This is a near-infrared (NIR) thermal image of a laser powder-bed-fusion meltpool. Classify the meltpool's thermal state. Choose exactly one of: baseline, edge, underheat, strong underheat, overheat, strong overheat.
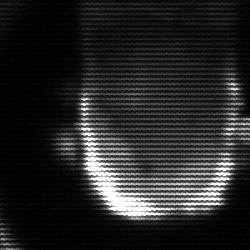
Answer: baseline